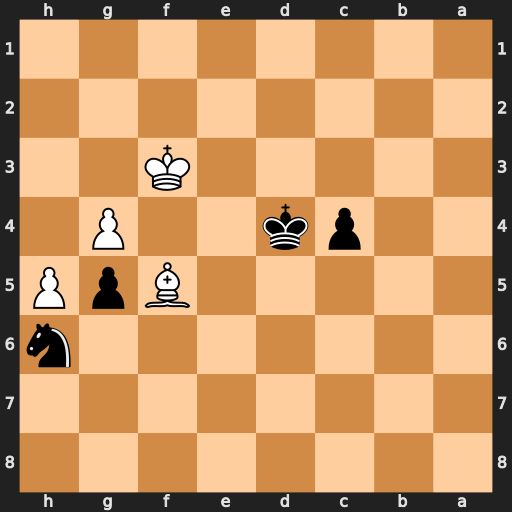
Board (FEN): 8/8/7n/5BpP/2pk2P1/5K2/8/8
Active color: b
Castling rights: -
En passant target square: -
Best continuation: Nxf5 gxf5 Ke5 h6 Kf6